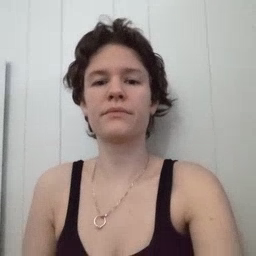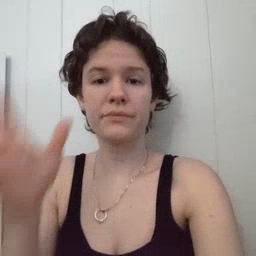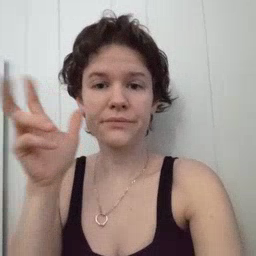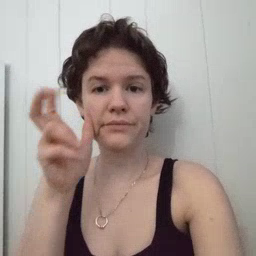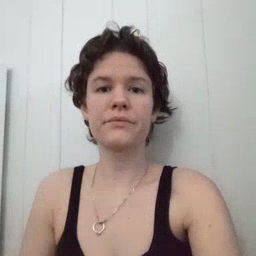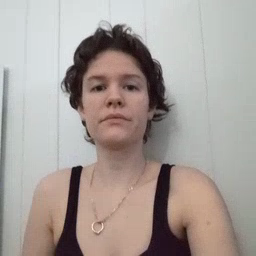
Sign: listen